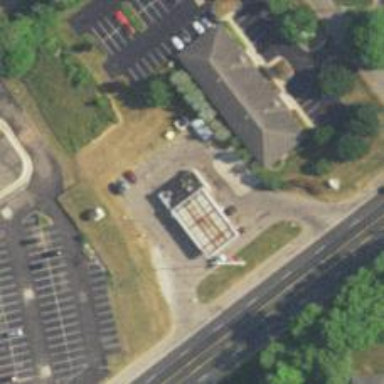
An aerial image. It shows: Convenience shop.